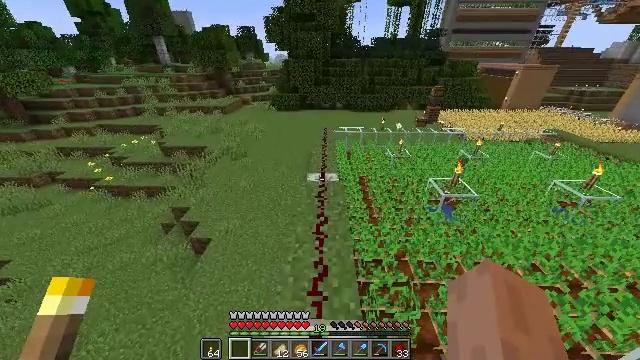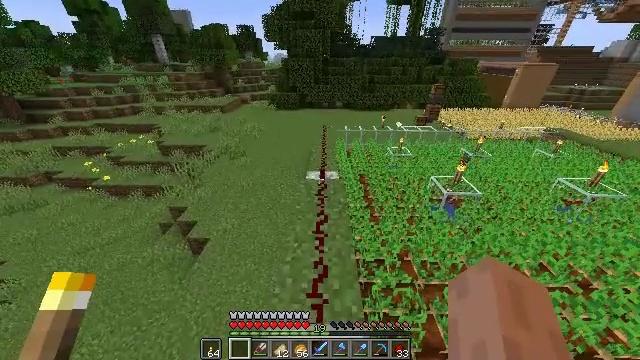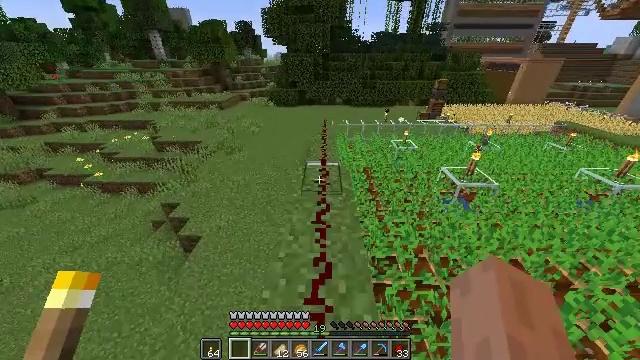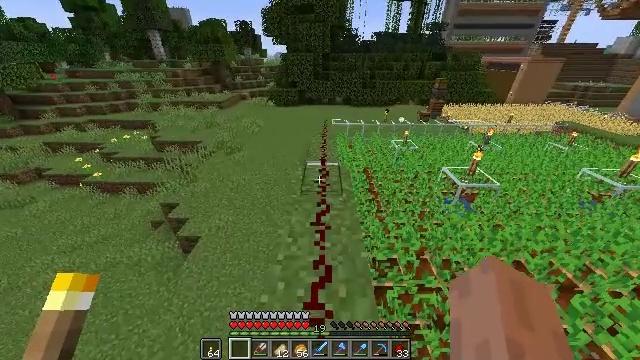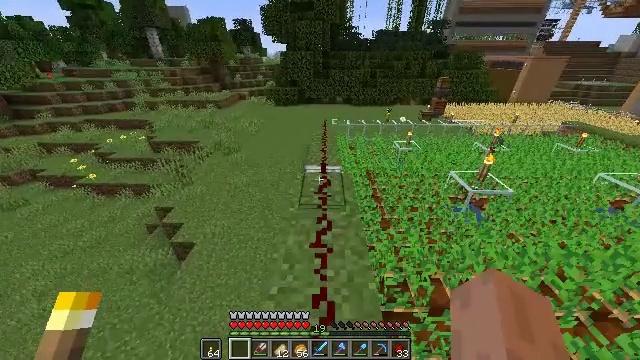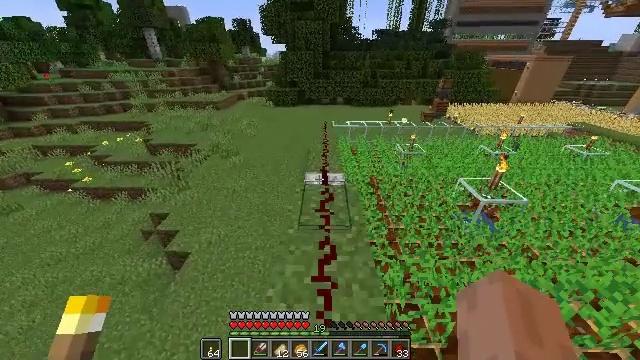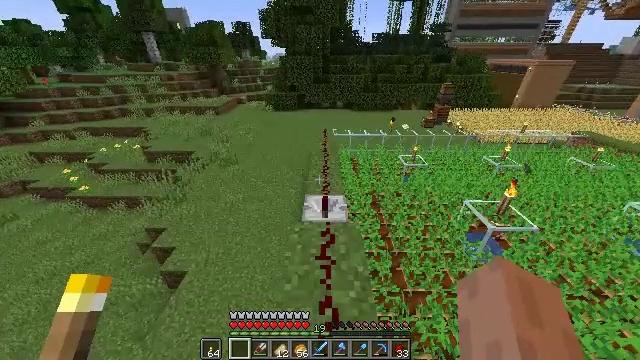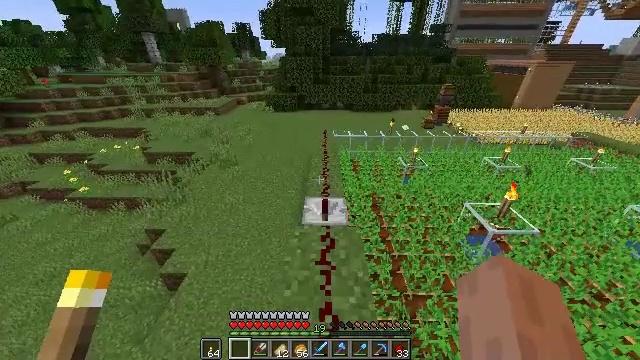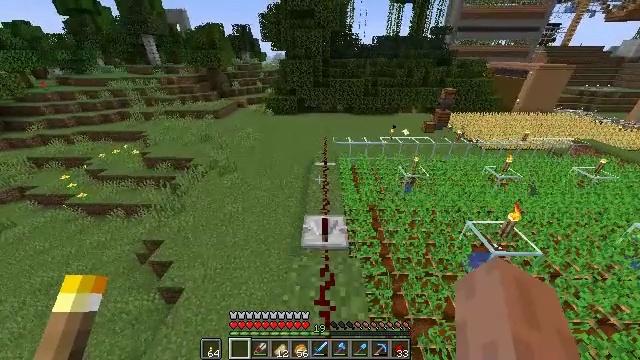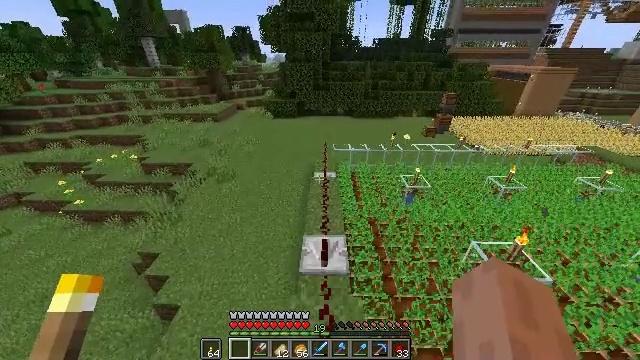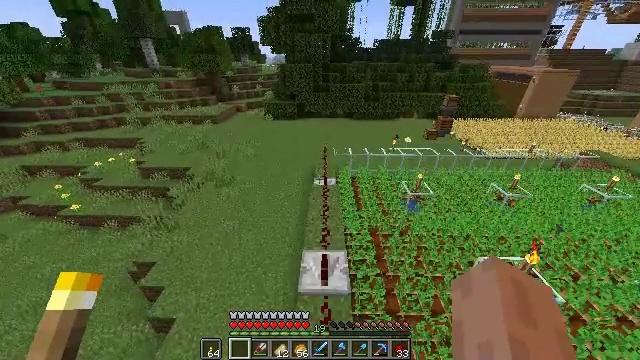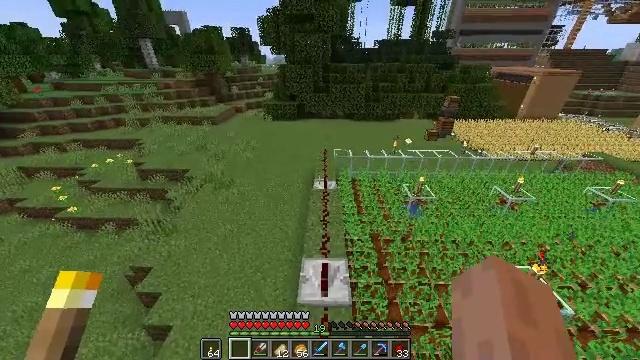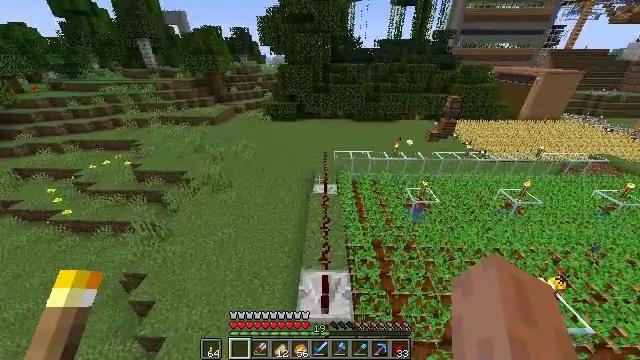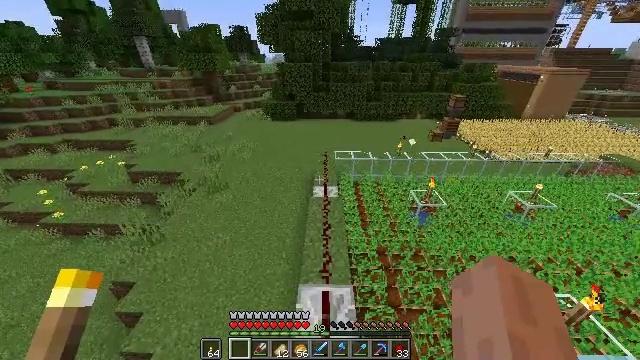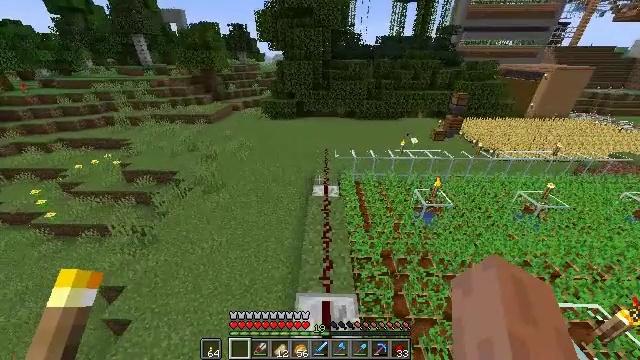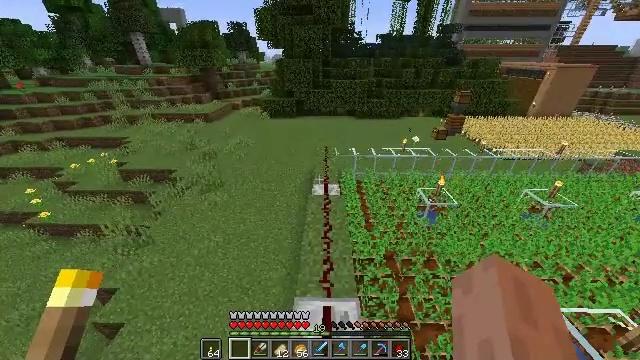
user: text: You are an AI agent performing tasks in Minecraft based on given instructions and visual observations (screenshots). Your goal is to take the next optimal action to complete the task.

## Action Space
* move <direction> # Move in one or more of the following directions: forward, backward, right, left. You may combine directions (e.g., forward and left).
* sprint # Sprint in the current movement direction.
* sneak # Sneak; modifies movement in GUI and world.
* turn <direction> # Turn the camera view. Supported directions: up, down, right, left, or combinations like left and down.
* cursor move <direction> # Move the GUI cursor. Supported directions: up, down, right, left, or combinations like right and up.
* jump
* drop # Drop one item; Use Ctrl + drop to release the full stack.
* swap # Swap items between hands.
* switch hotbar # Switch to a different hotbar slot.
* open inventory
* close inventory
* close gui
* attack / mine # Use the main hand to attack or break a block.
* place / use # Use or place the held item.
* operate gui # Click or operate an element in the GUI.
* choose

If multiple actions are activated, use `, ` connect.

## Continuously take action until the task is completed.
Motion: motion action
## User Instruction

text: Recycle the repeater from a redstone circuit.
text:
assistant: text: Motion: move forward
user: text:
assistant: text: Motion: move forward
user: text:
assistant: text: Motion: move forward
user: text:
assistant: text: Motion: move forward
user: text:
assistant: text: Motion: move forward
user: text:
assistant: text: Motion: move forward, jump
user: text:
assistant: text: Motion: move forward, jump
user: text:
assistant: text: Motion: move forward, jump
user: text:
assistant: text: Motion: move forward, jump
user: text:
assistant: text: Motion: move forward, jump
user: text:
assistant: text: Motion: move forward, jump
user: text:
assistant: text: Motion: move forward, jump
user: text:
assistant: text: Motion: move forward, jump
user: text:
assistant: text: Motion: move forward, jump
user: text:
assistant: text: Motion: move forward, jump
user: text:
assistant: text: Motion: move forward, jump
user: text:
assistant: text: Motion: move forward, sprint, jump
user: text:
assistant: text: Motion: move forward, sprint, jump
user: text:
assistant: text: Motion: move forward, sprint, jump
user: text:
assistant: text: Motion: move forward, sprint, jump
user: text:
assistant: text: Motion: move forward, jump
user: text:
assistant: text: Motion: move forward, jump
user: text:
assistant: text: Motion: move forward, jump
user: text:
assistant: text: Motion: move forward, jump
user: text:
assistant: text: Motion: move forward, jump
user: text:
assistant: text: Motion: move forward, jump
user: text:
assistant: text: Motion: move forward, jump
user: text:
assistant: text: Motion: move forward, jump
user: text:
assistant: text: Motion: move forward, jump
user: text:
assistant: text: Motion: move forward, jump